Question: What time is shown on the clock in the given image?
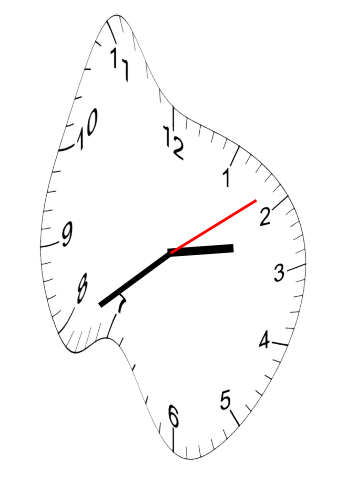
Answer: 02:39:09